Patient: sex F, age 73
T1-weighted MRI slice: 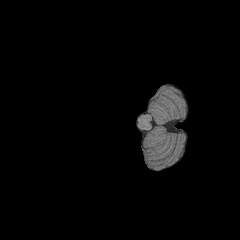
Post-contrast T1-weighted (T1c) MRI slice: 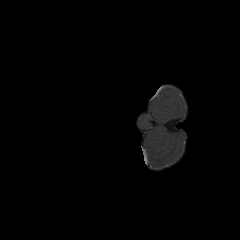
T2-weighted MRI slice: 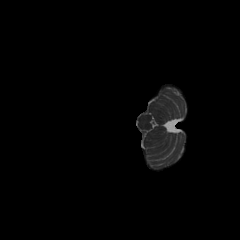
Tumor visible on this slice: no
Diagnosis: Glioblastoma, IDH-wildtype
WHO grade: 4